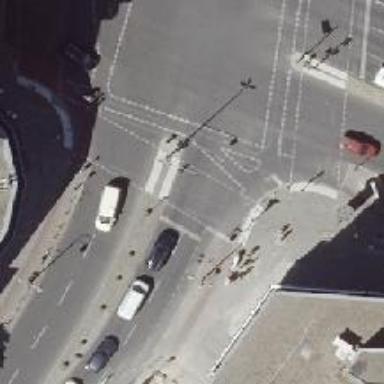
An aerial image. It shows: Asphalt footway with marked crossing equipped with traffic signals.